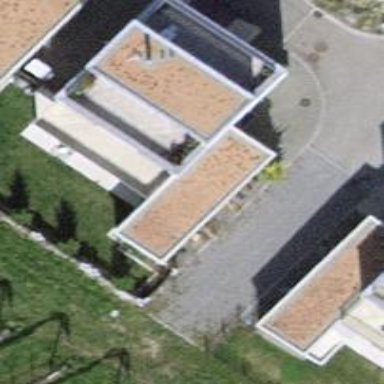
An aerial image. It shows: Garage.